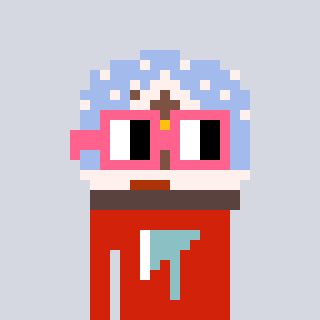
a pixel art character with square pink glasses, a snow globe-shaped head and a red-colored body on a cool background